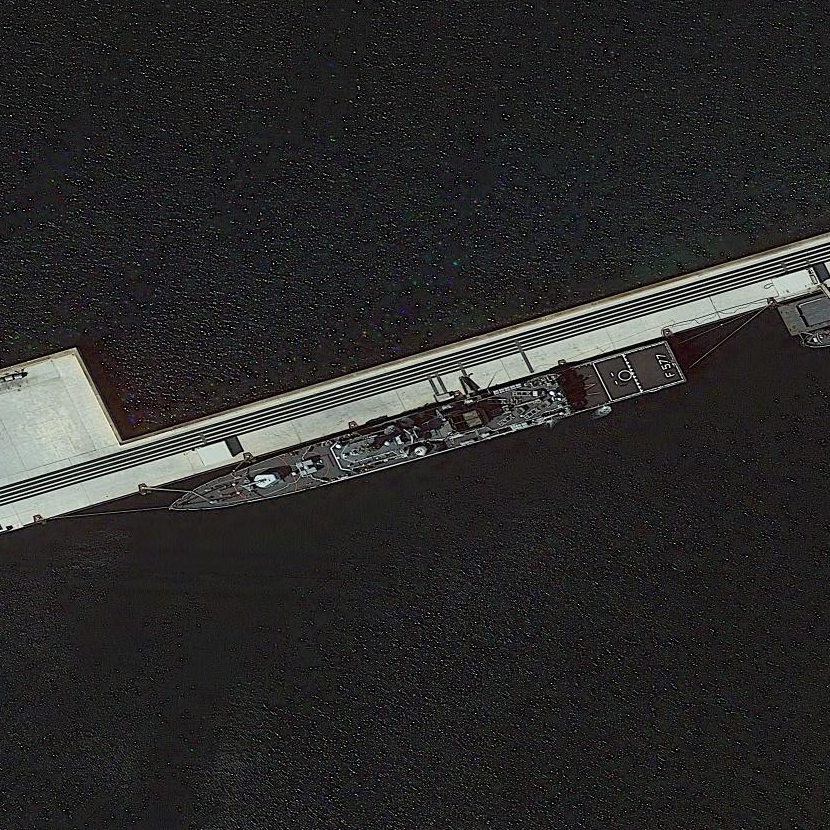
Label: cruiser